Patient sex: M
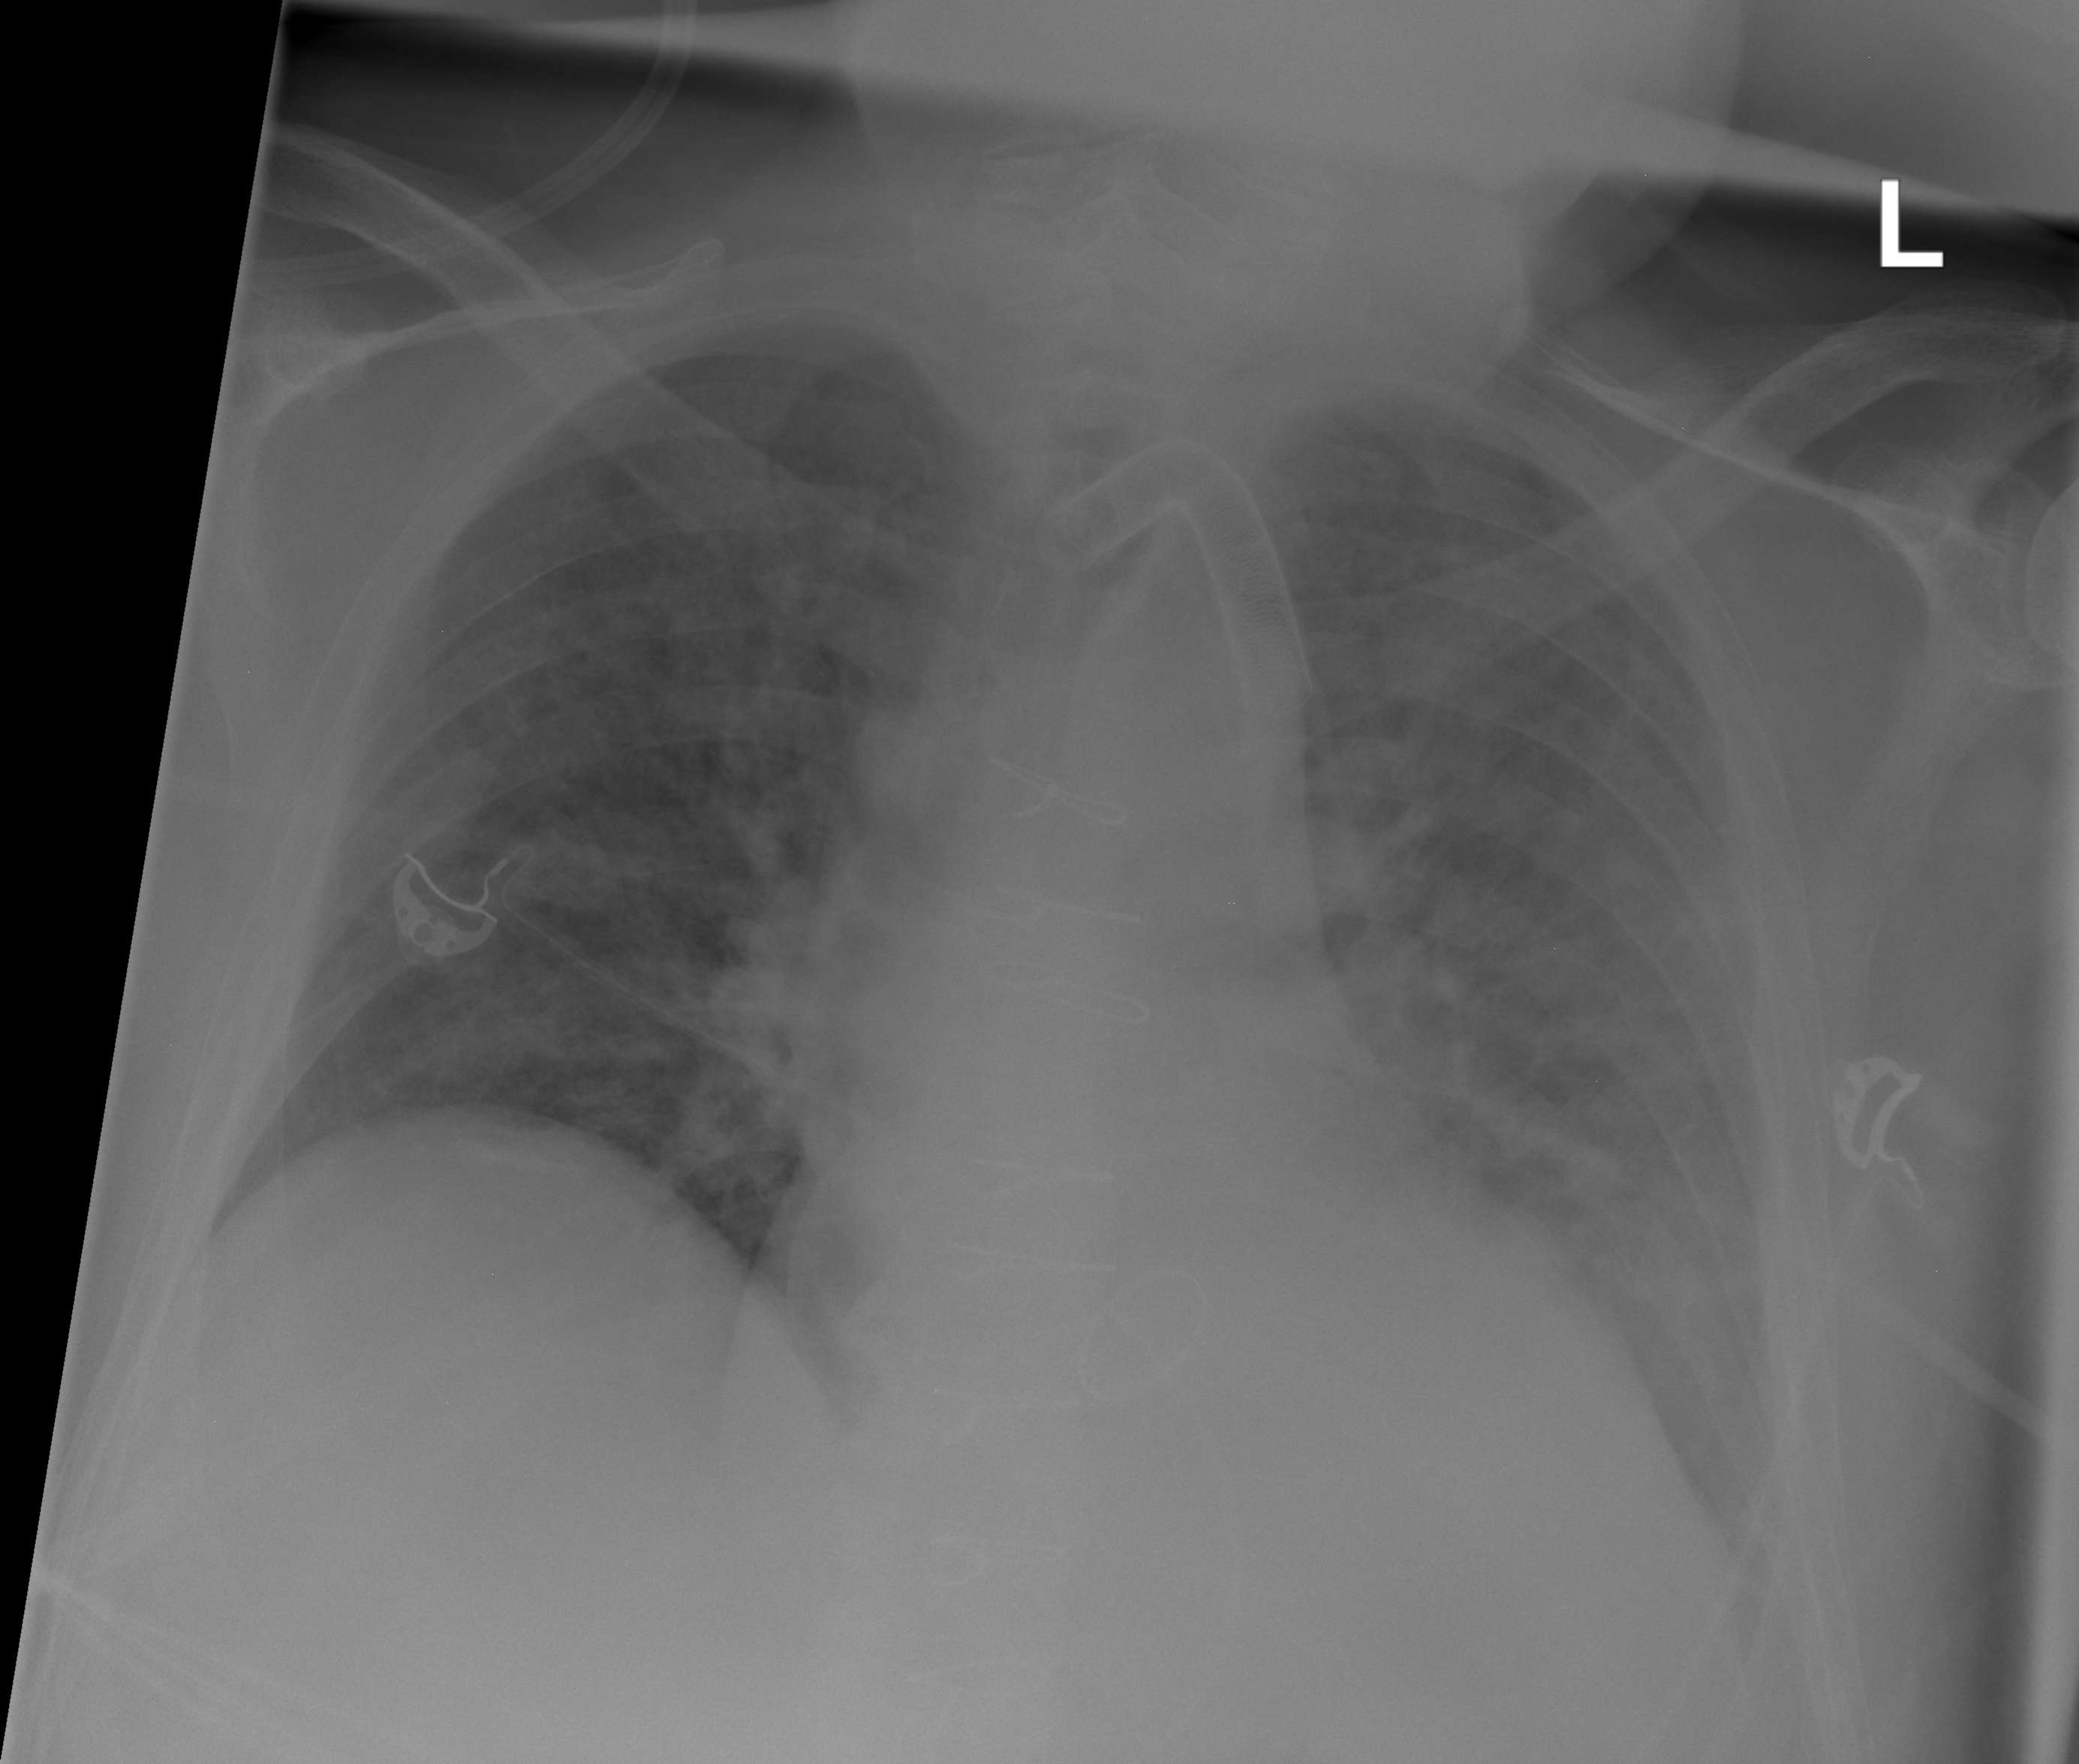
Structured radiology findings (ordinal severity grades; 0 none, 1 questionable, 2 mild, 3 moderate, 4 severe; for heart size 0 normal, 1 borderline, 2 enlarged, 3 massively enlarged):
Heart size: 2
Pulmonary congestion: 3
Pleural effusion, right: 2
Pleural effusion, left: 3
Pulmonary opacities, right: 2
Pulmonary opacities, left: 3
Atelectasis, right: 0
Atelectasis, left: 2